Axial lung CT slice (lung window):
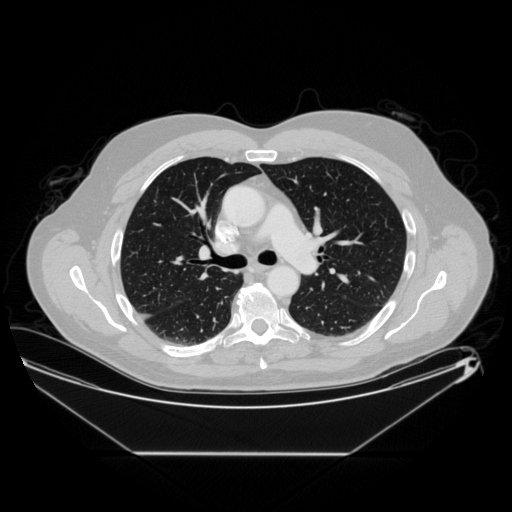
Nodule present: no